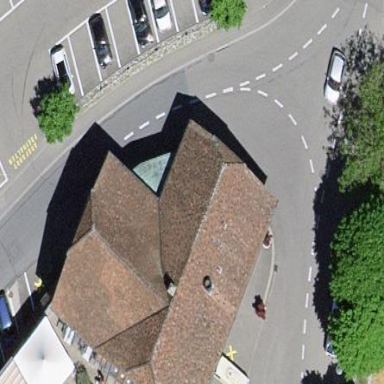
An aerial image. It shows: Building that houses restaurant.